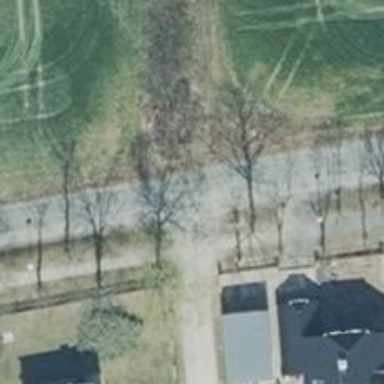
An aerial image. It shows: Smooth asphalt road in residential area.